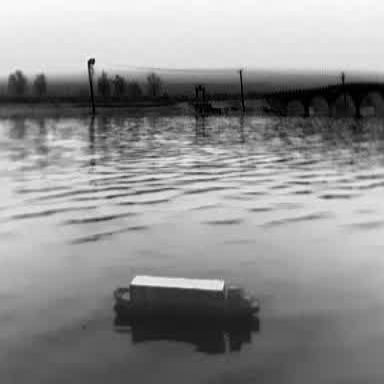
There is a fishing_boat in the infrared image.